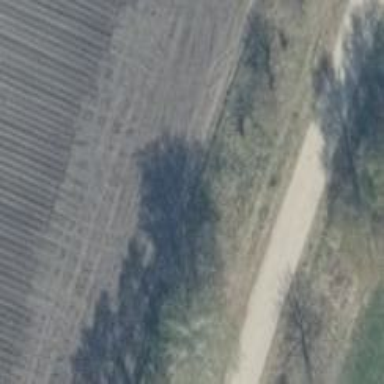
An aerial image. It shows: Row of deciduous broadleaved trees.